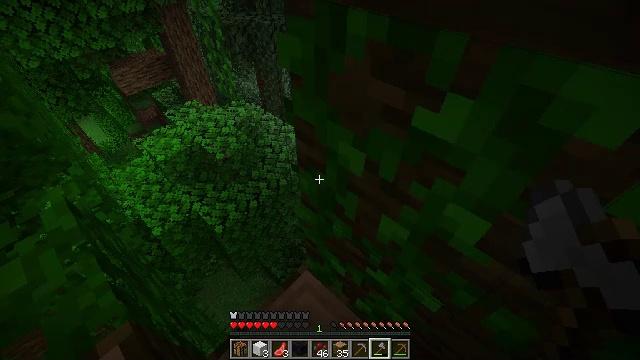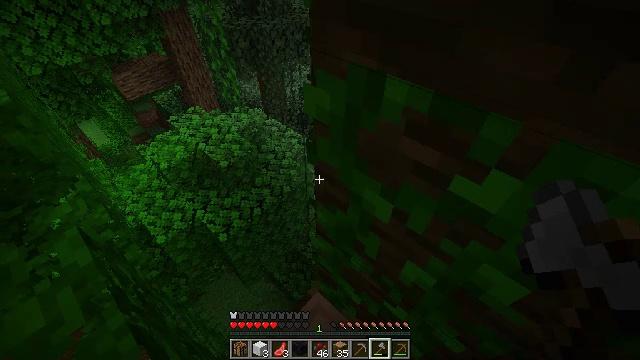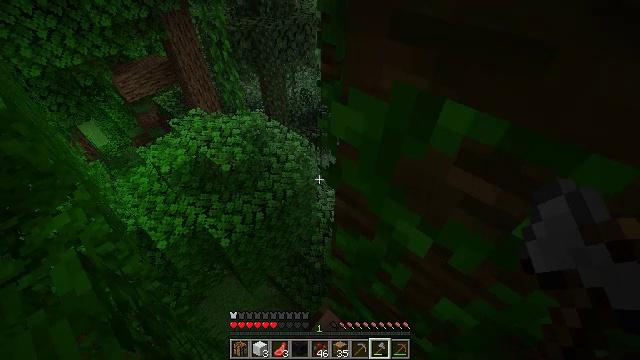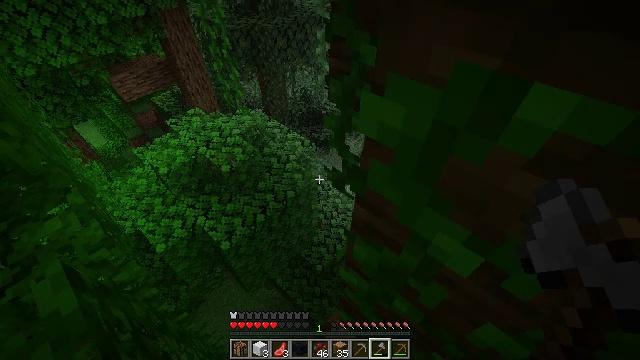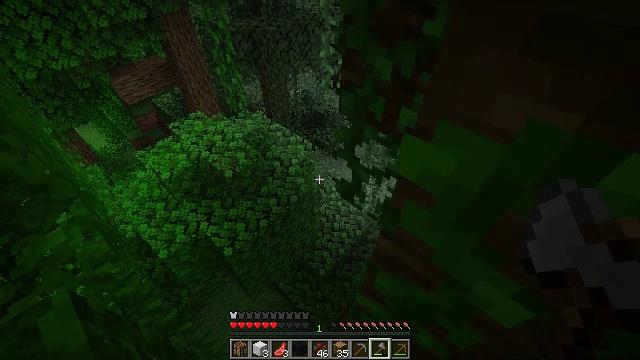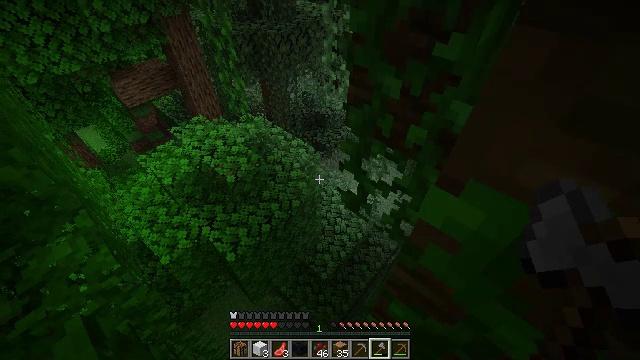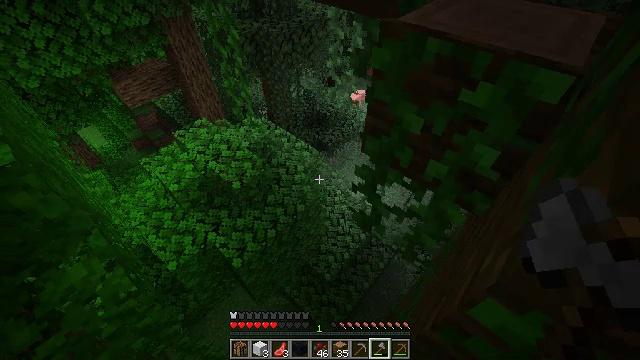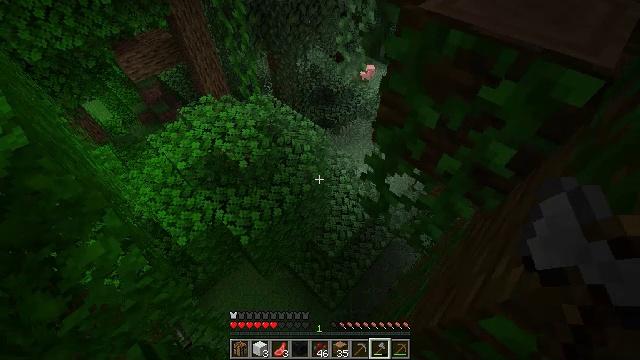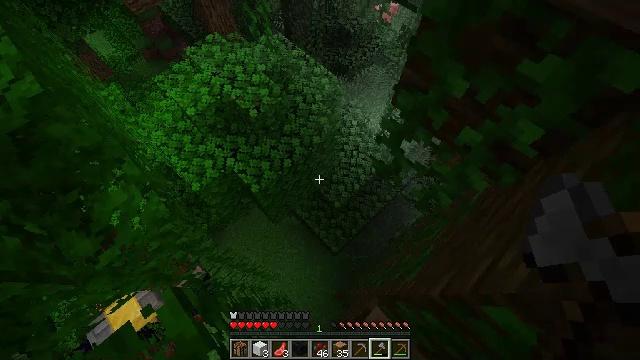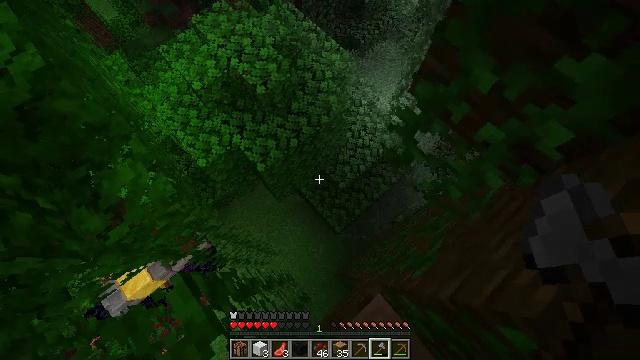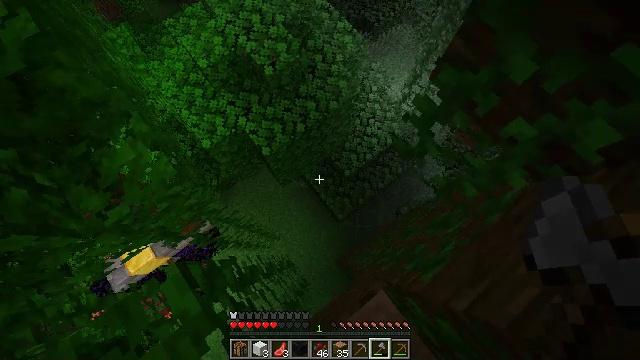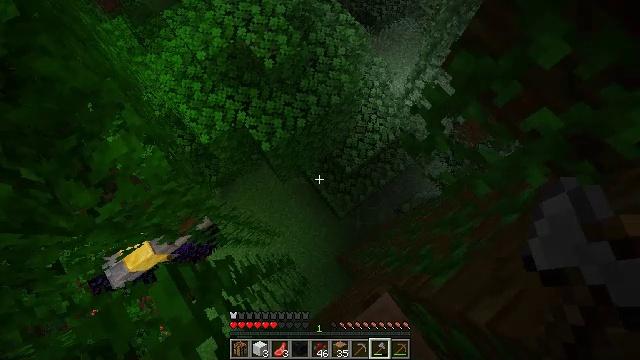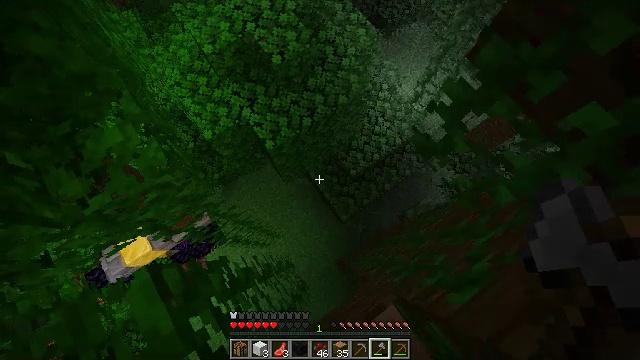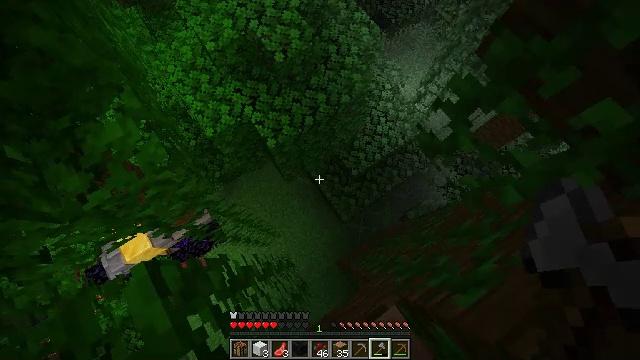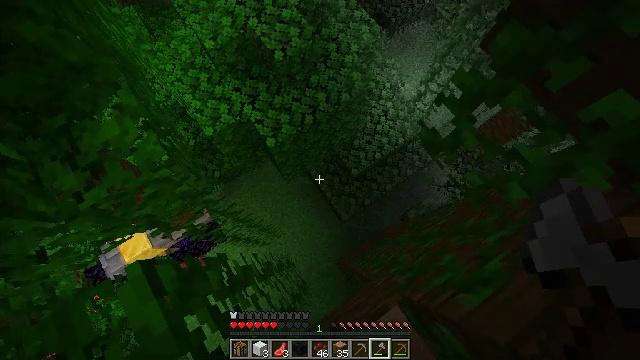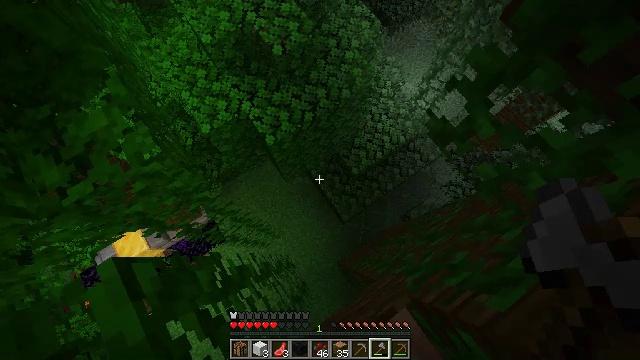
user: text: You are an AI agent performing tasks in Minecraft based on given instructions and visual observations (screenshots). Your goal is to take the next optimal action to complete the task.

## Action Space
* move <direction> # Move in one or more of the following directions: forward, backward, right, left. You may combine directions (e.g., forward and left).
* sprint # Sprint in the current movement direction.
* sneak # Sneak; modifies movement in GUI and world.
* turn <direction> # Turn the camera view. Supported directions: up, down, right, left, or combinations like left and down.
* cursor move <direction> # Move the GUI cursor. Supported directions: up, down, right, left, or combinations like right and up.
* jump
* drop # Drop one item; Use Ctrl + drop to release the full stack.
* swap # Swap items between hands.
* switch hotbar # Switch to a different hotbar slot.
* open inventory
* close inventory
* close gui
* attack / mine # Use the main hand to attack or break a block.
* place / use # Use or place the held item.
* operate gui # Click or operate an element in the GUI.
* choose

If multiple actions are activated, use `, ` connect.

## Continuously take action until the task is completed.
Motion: motion action
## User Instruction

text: Collect jungle leaves by breaking them.
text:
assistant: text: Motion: move forward and move left
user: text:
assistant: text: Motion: move forward and move left
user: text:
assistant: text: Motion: move forward and move left, jump
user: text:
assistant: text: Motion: move forward and move left, jump
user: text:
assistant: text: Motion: move forward and move left, jump
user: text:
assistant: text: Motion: move forward, turn down, jump
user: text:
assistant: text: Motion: turn left and down
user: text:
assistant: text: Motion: move back and move right, turn left and down
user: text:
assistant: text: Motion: move back and move right, turn left and down
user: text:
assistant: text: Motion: move back, turn left and down
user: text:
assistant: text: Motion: move back
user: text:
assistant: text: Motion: move back, turn left
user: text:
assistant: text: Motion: move back, sneak
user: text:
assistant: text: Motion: move back, sneak
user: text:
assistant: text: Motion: move back, sneak
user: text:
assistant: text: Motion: move back, sneak
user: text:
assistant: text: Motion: move back, sneak, turn left
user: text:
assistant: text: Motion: move back, sneak
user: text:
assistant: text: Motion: move back, sneak
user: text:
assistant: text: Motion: move back, sneak
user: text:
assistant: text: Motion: move back, sneak
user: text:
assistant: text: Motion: move back, sneak
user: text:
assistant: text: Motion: move back, sneak, turn left and up
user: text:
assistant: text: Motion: move back, sneak, turn left
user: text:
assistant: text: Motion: move back, sneak
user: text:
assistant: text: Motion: move back, sneak
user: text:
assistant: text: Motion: move back, sneak
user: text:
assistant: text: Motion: move back, sneak
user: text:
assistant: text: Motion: move back, sneak
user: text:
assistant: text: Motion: move back, sneak